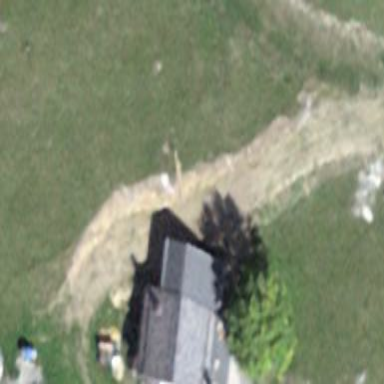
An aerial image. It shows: Simple house.